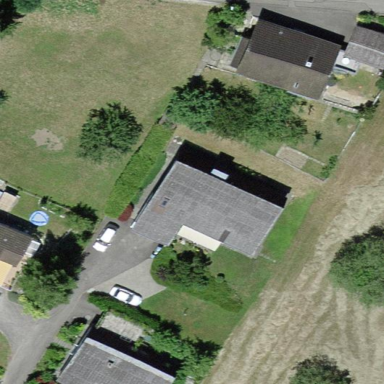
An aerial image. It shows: Flat-roofed building.